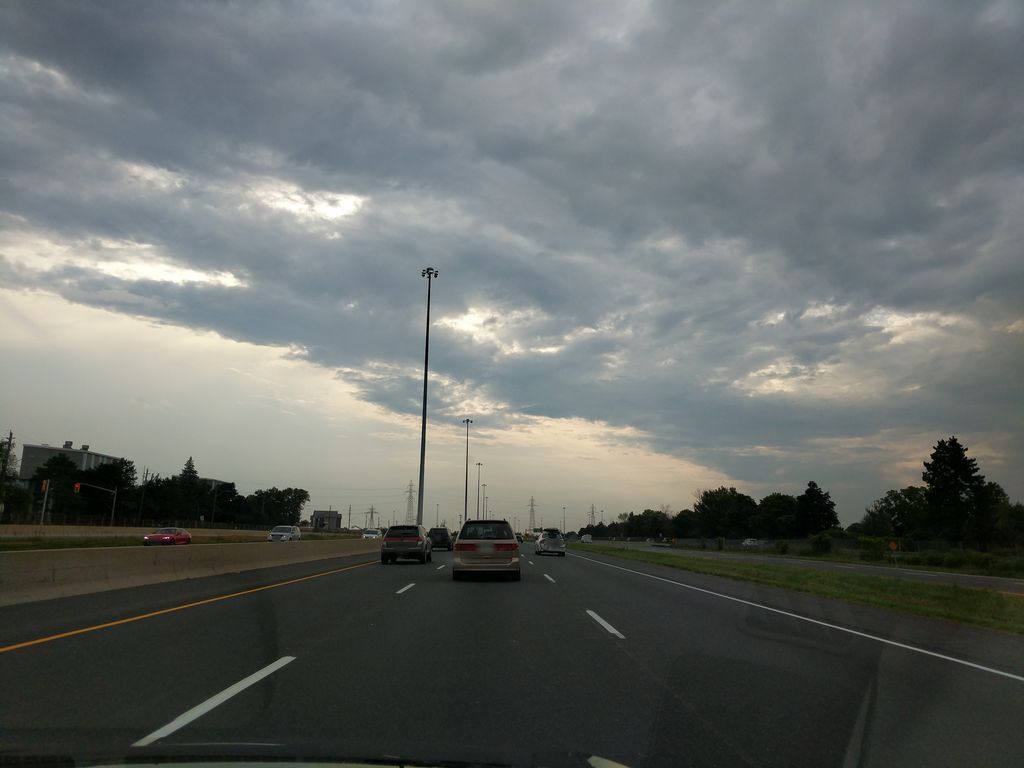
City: hamilton